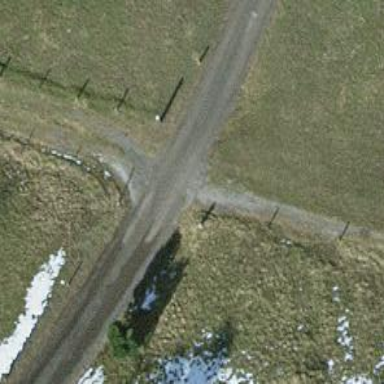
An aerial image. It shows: Track with pebblestone surface. The track type is grade2.